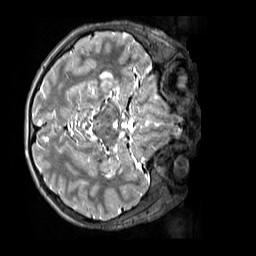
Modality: T2w
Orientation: axial
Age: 12
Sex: male
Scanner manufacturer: siemens
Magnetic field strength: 3 T
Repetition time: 3.2 s
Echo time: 0.408 s